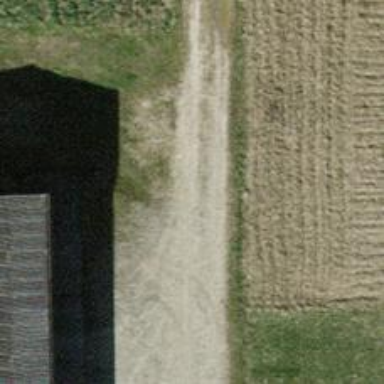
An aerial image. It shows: Grass track with Grade 4 tracktype.